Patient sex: M
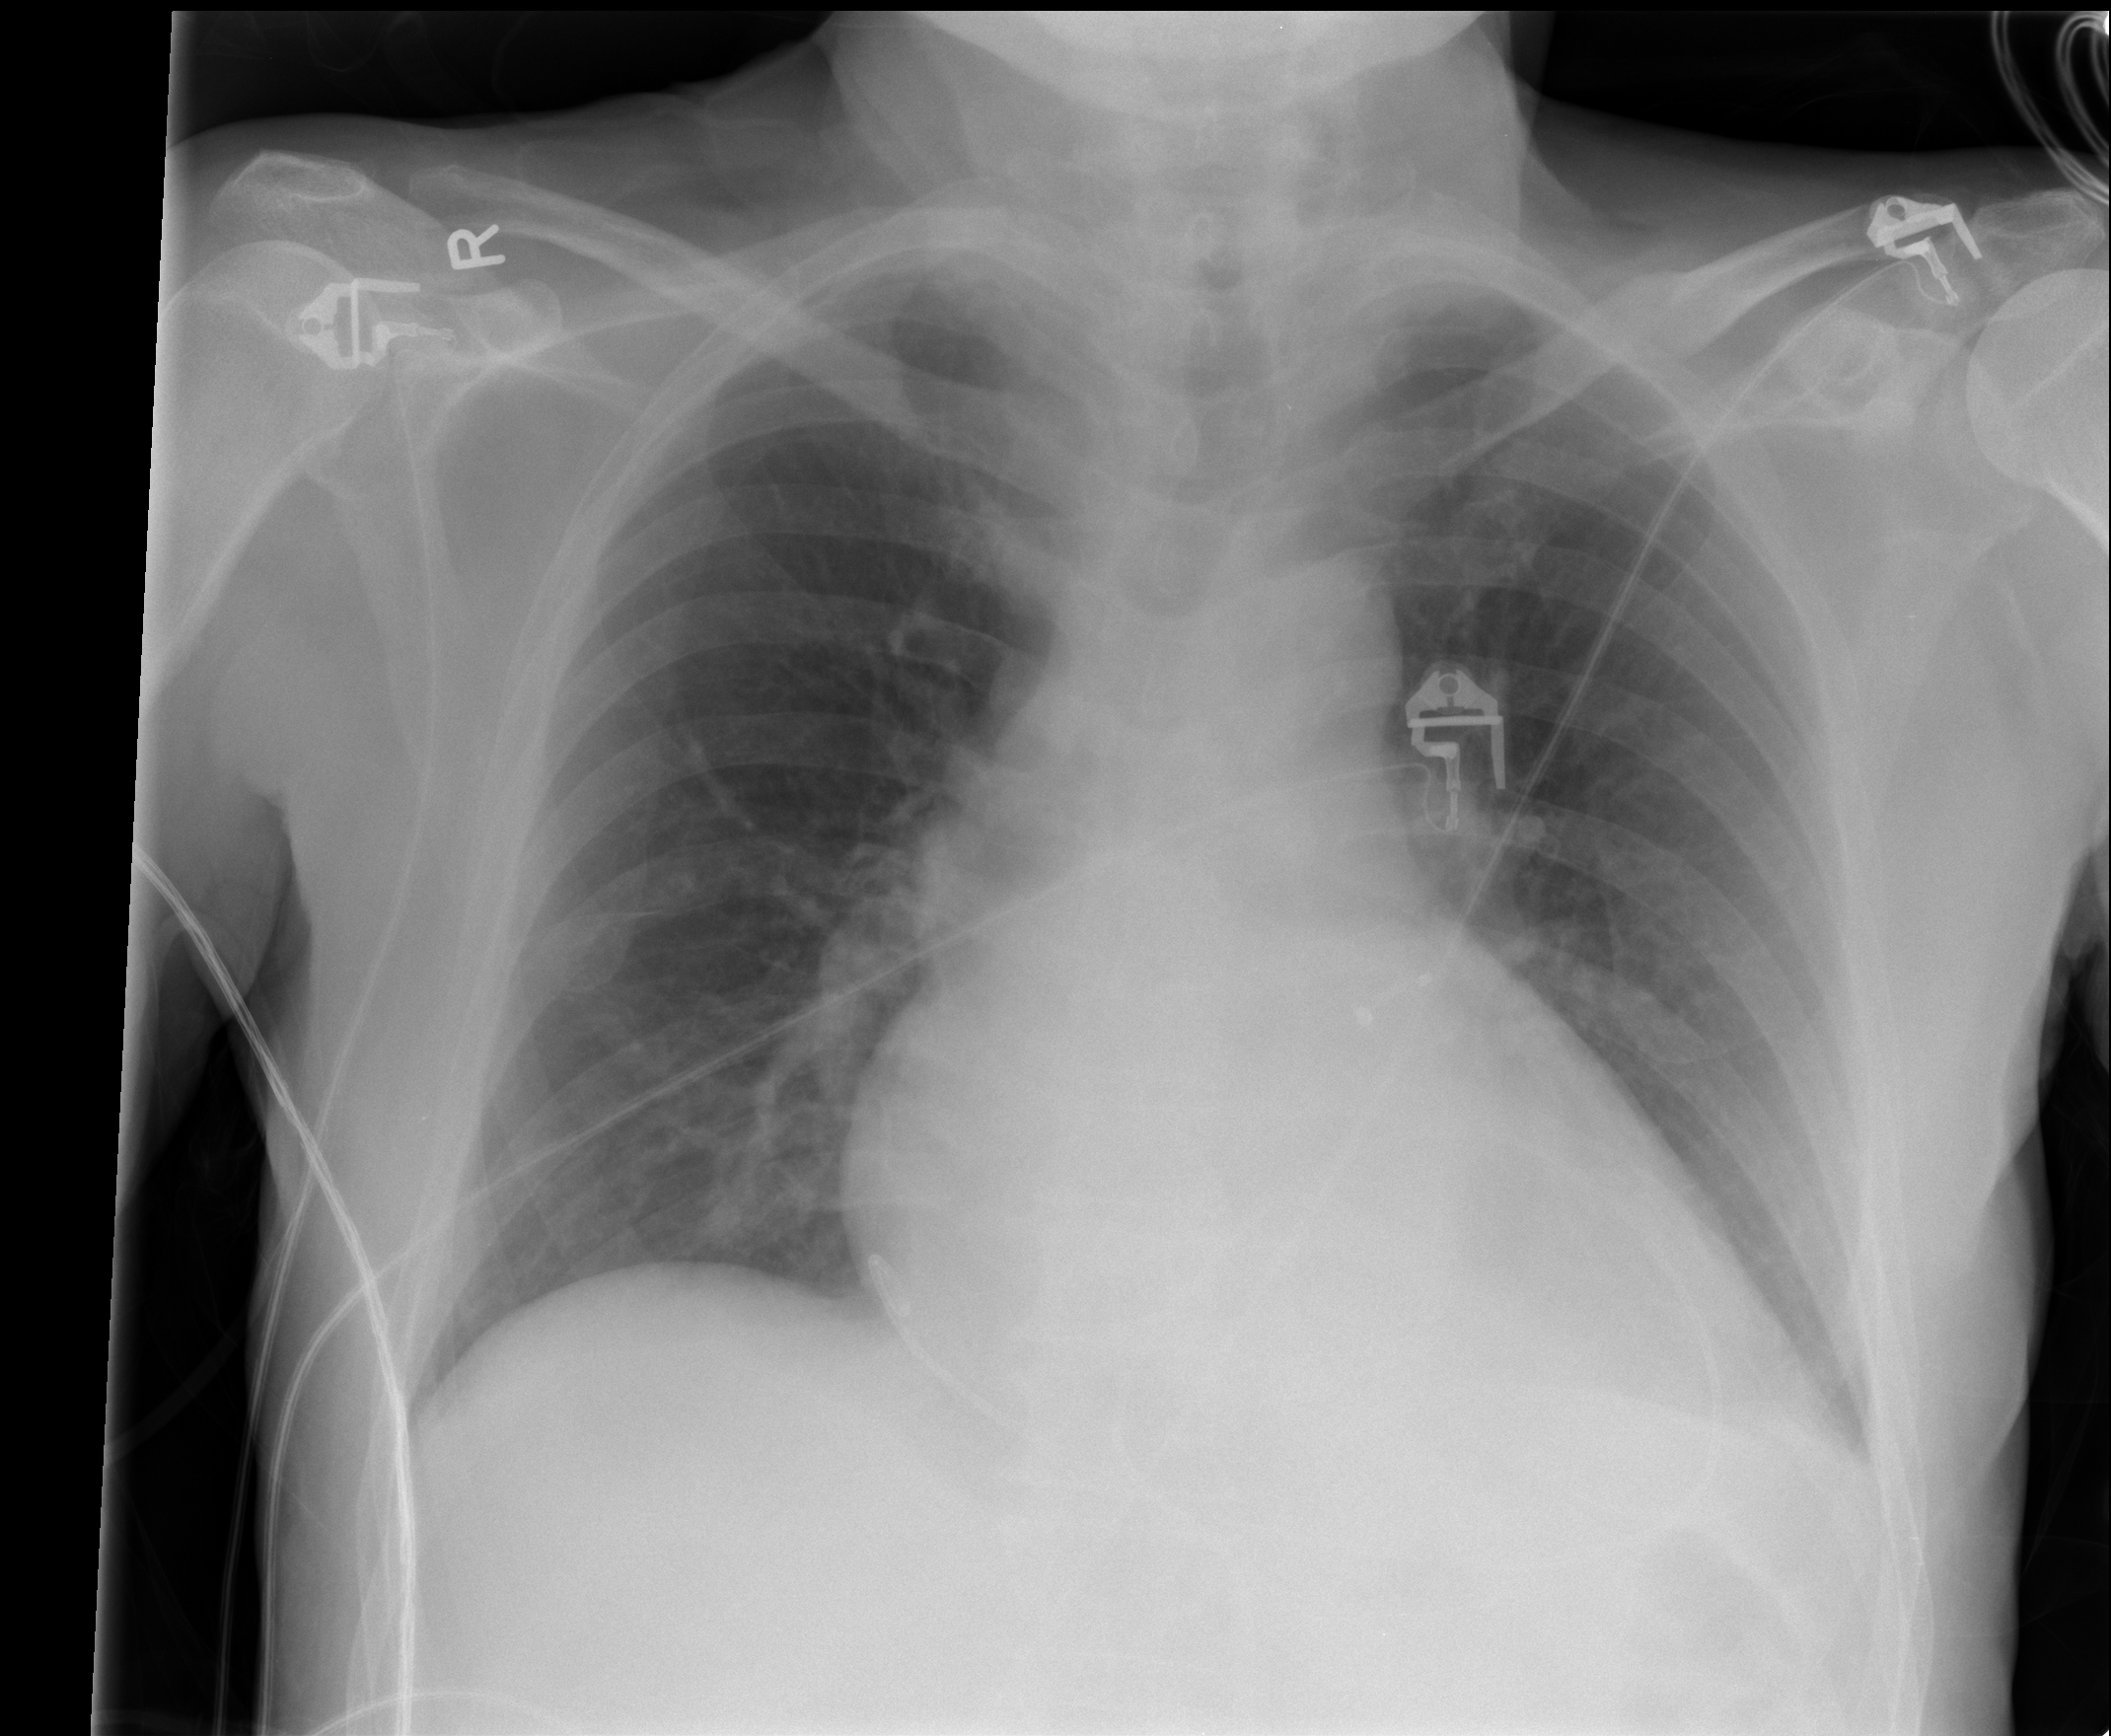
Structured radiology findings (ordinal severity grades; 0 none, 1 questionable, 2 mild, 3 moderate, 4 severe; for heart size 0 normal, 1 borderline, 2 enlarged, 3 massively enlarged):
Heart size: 1
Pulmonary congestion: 0
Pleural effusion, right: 0
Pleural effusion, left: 1
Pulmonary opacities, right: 0
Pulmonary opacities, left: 0
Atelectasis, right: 0
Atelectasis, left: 0